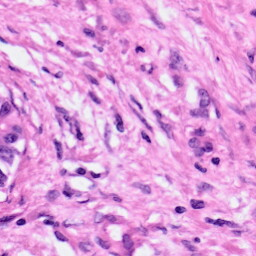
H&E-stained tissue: Pancreatic